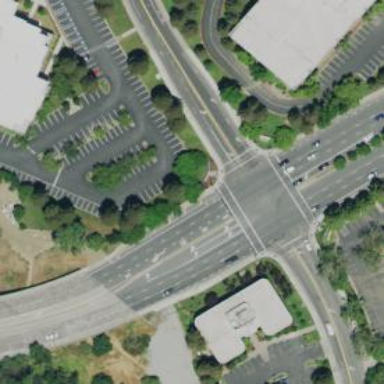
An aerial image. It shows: Solid stop line on the road.